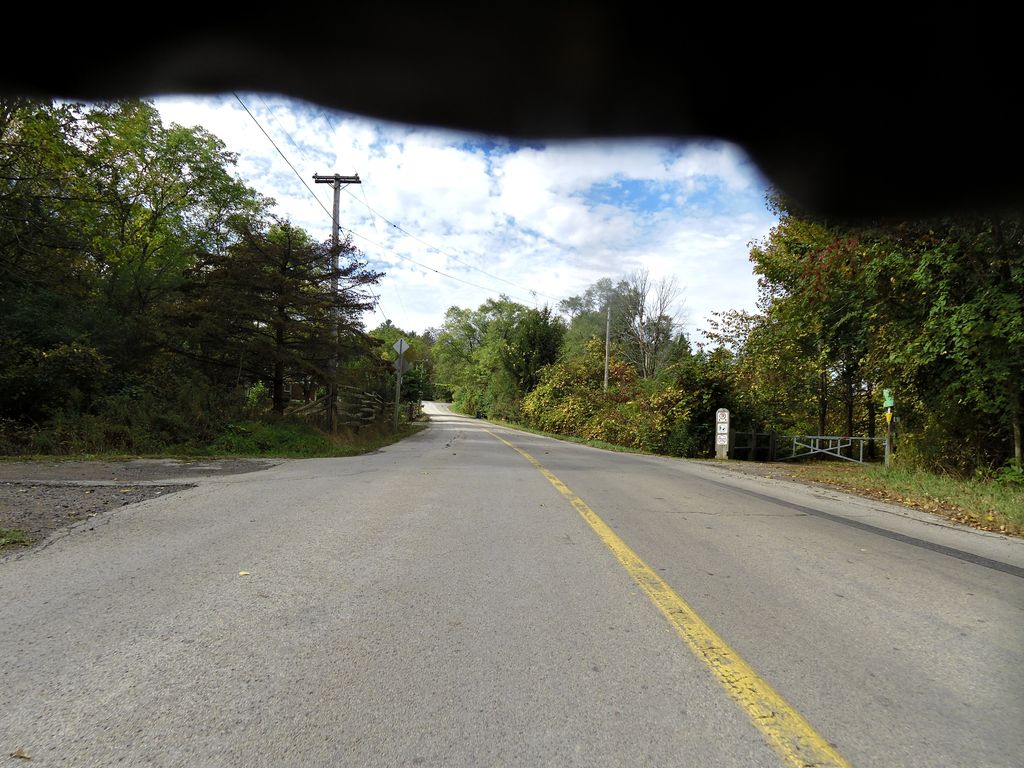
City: hamilton